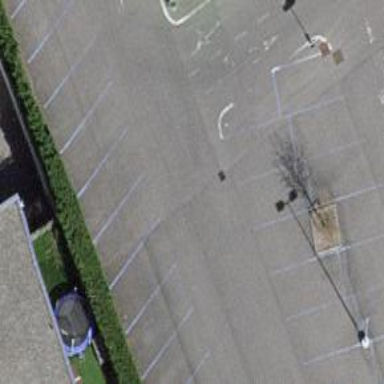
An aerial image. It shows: Asphalt parking aisle road for service vehicles.